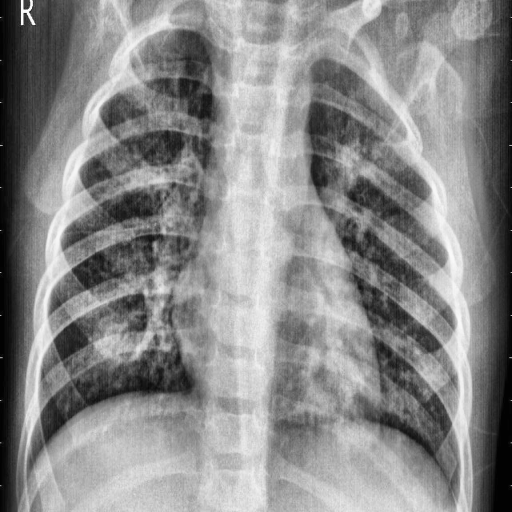
Finding: PNEUMONIA